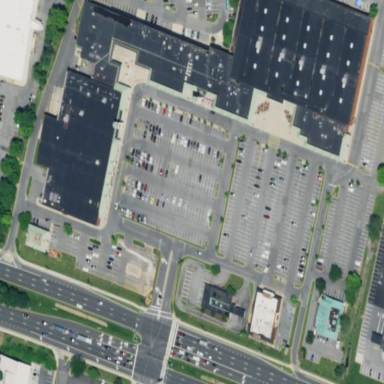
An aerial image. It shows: Retail area.